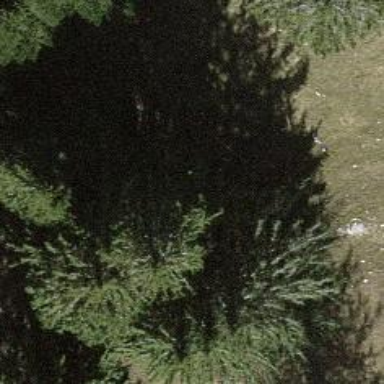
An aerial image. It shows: Beautiful tree in nature.